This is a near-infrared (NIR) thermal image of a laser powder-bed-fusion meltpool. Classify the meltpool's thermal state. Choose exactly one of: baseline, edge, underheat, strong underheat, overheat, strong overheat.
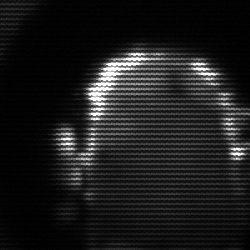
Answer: baseline